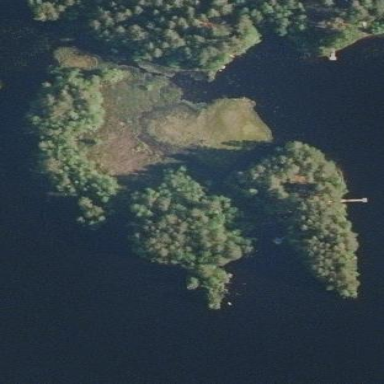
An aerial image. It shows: Islet covered with forest.